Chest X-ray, PA view. Patient: 39 years old, sex M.
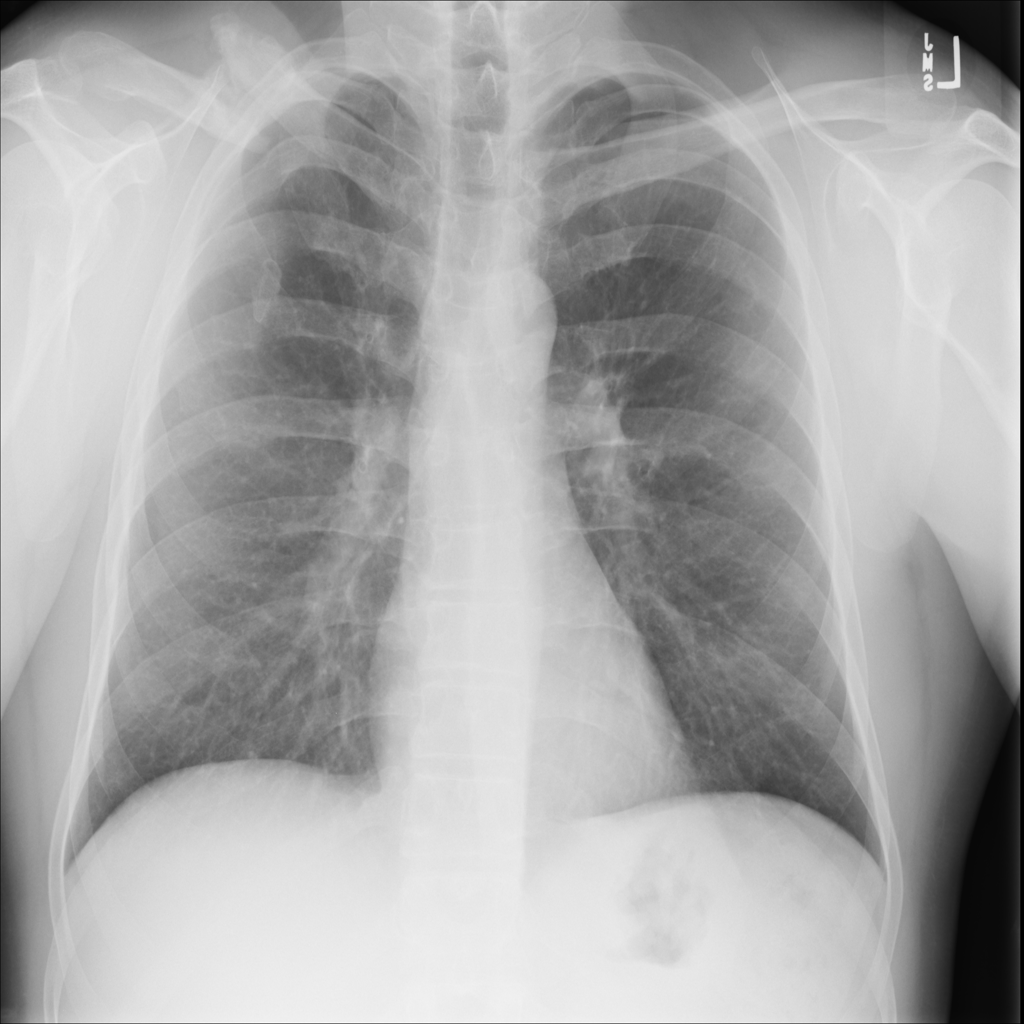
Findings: No Finding